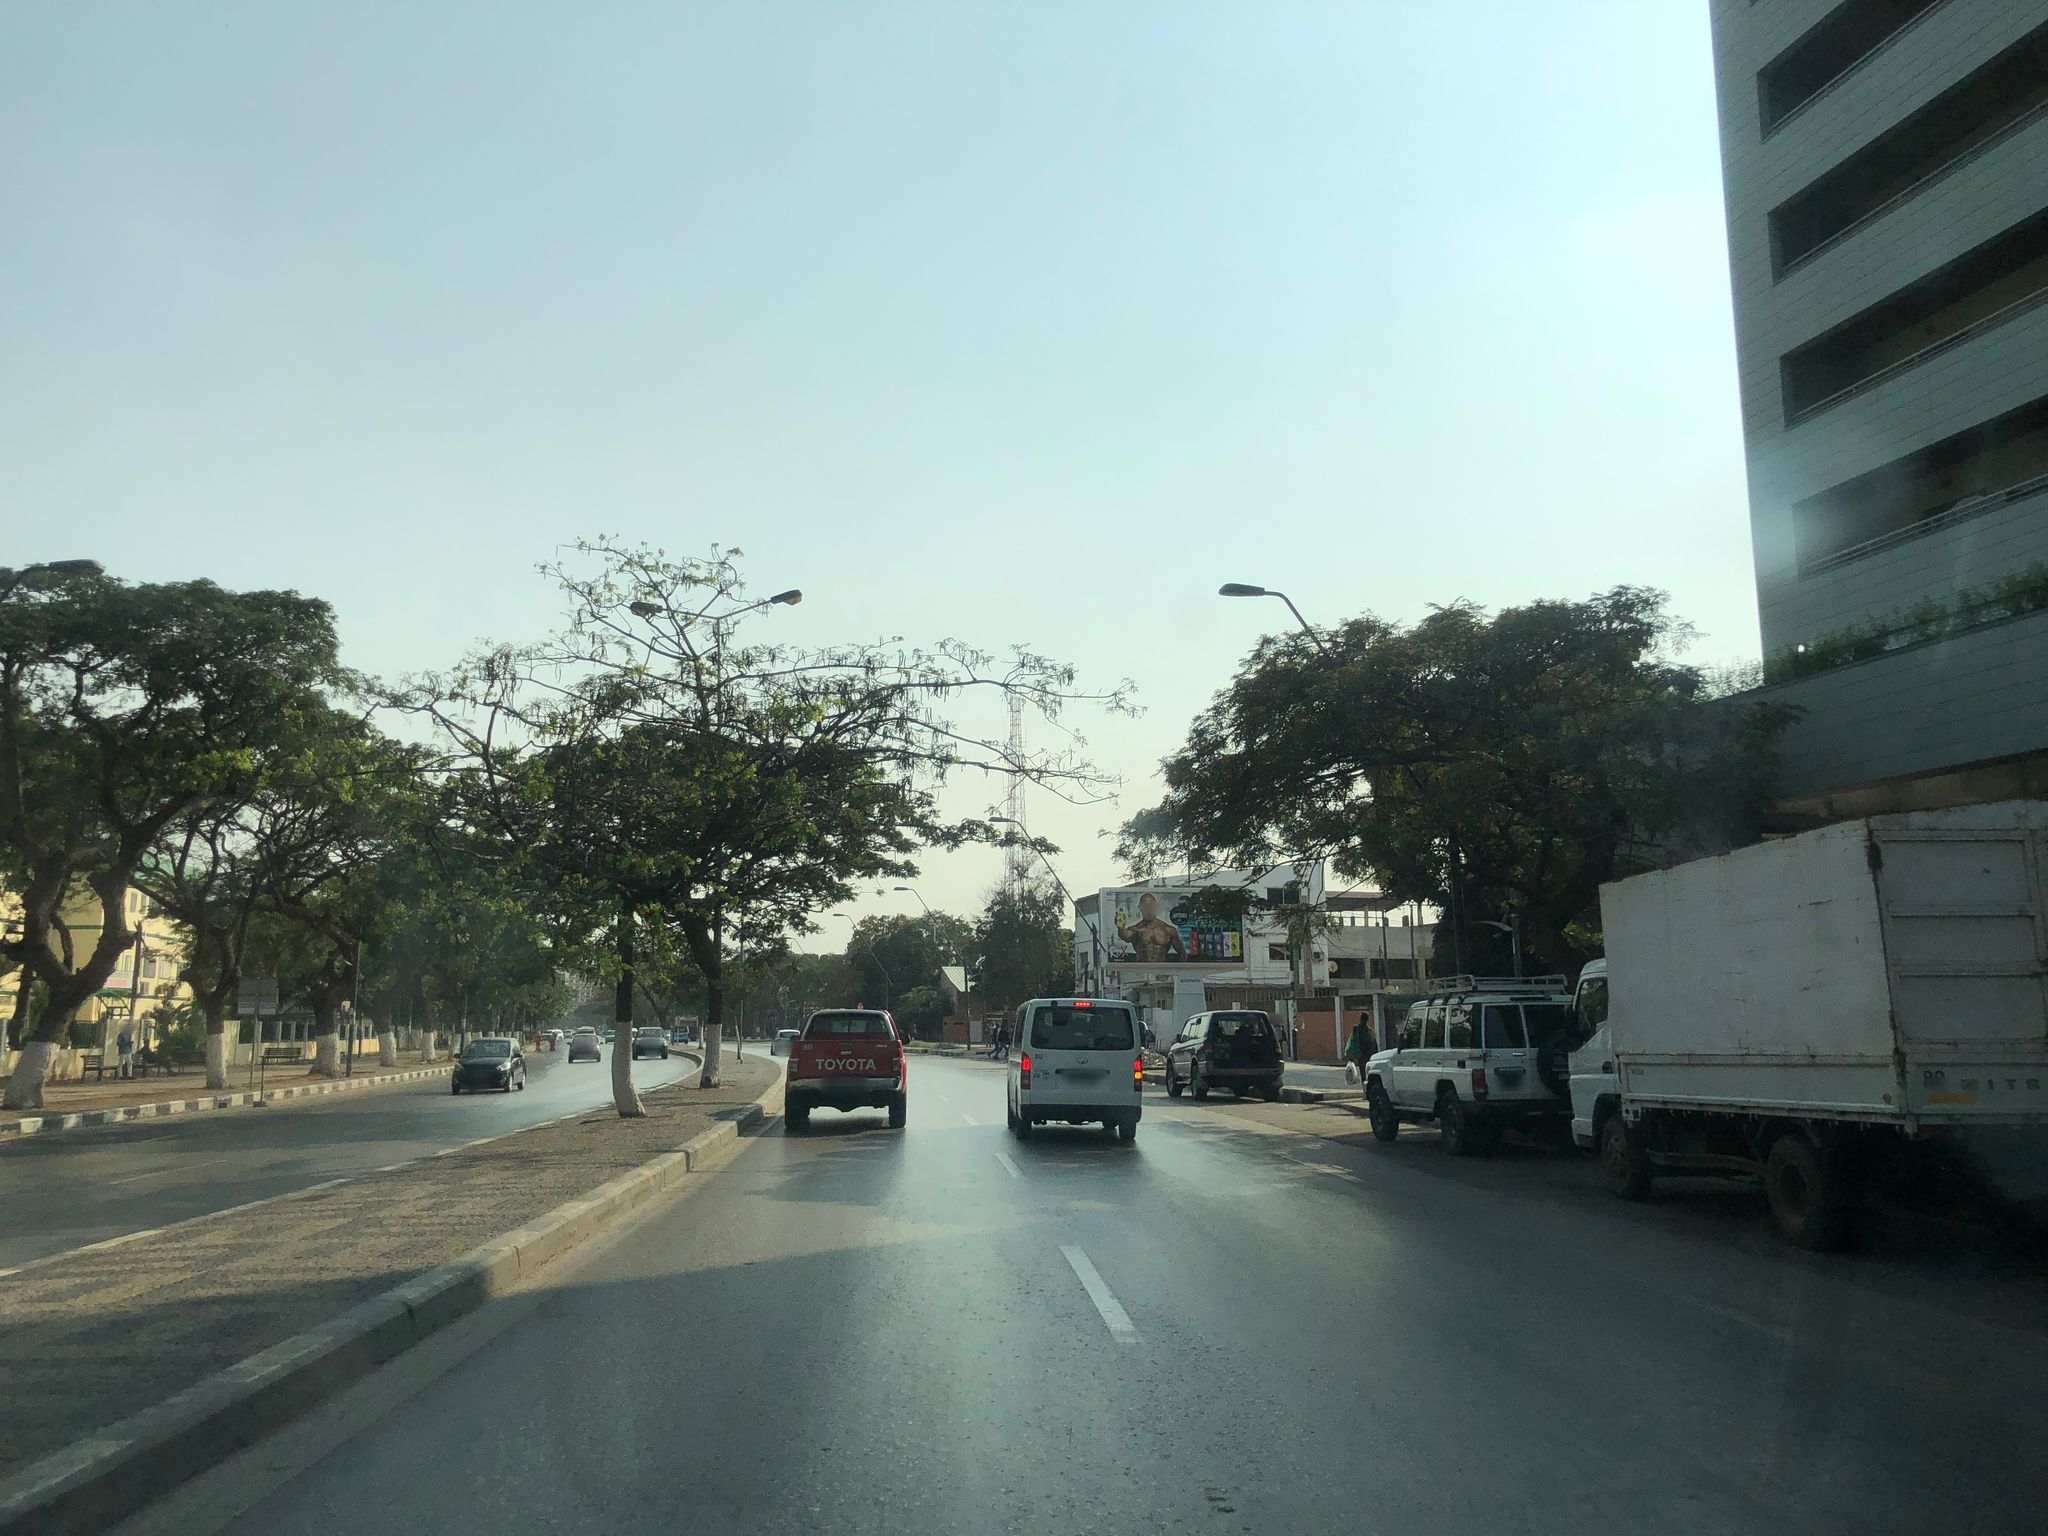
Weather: clear
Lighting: day
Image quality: good
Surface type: driving surface
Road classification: primary
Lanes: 2
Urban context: urban centre
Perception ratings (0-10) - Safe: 2.62, Lively: 7.93, Beautiful: 1.99, Boring: 3.48, Depressing: 5.06, Wealthy: 4.83